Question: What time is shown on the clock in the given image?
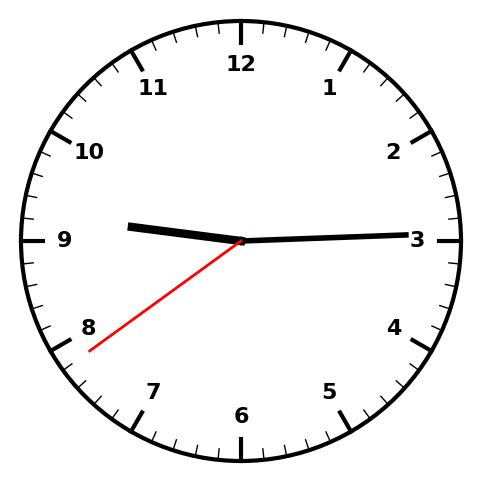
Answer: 09:14:39